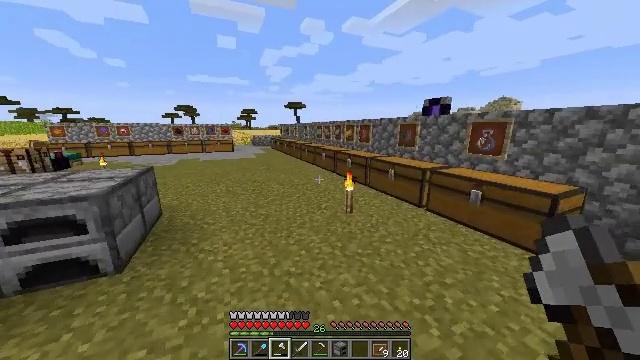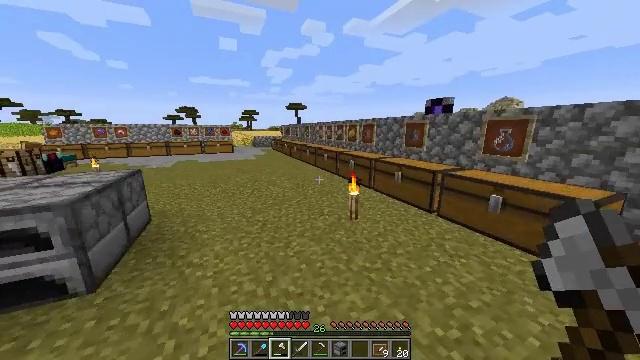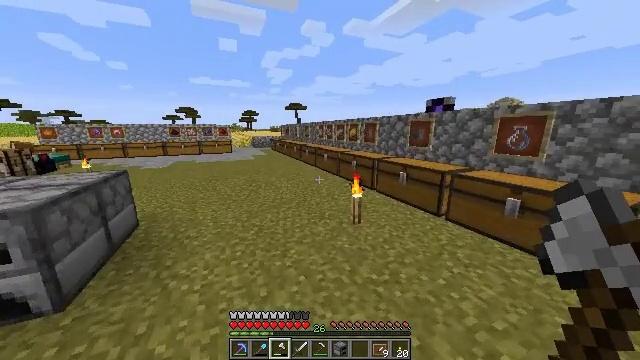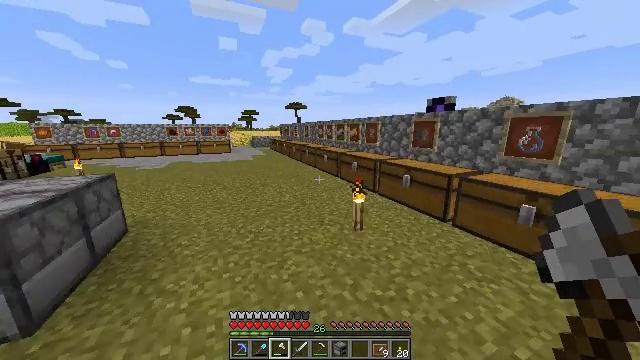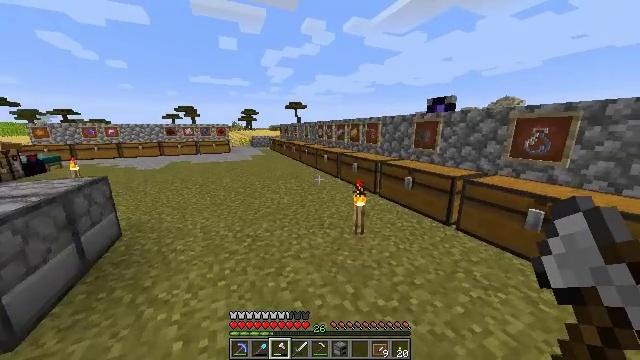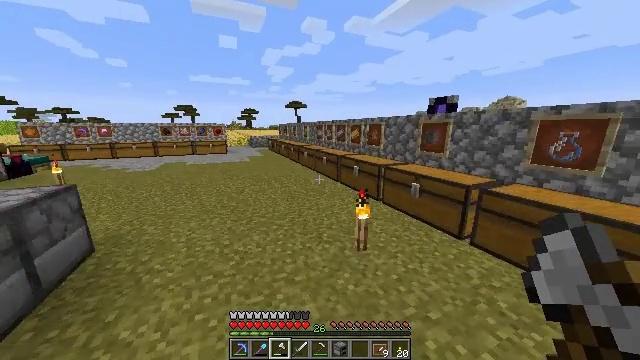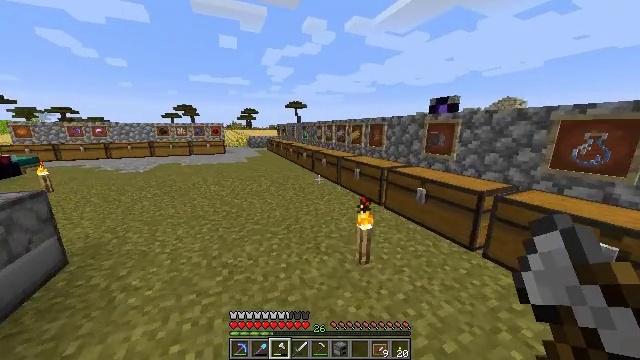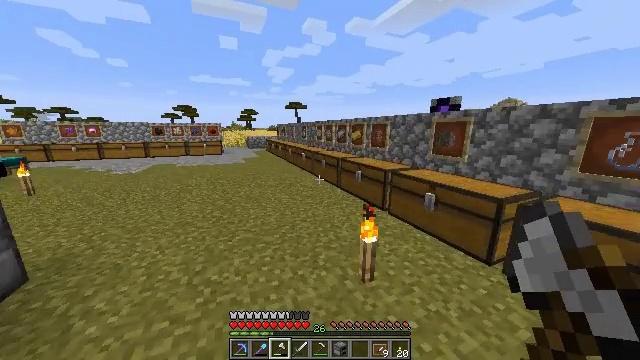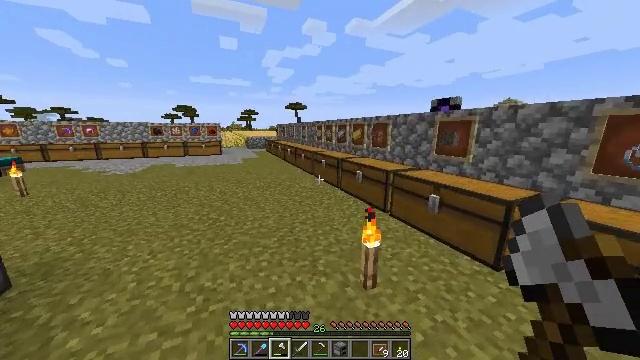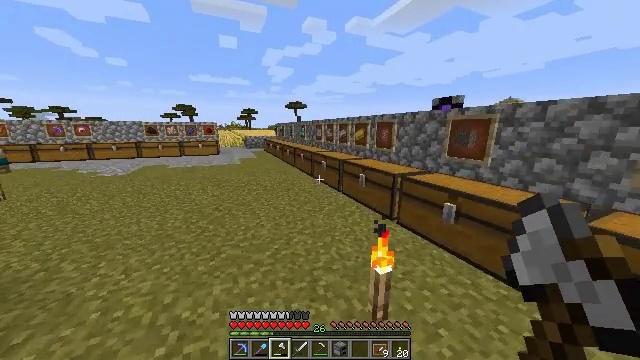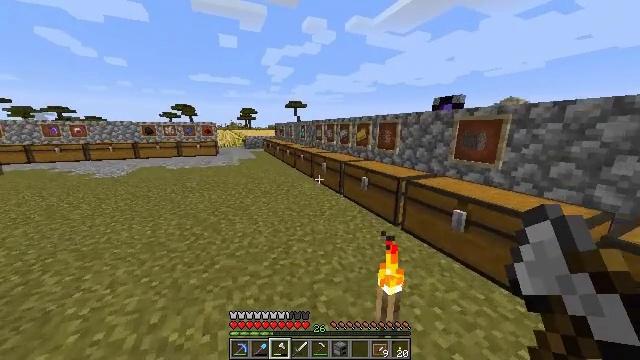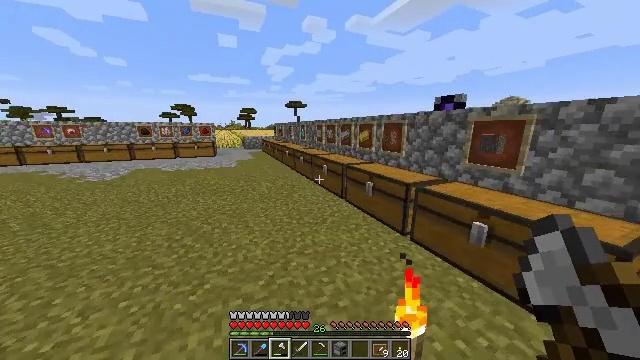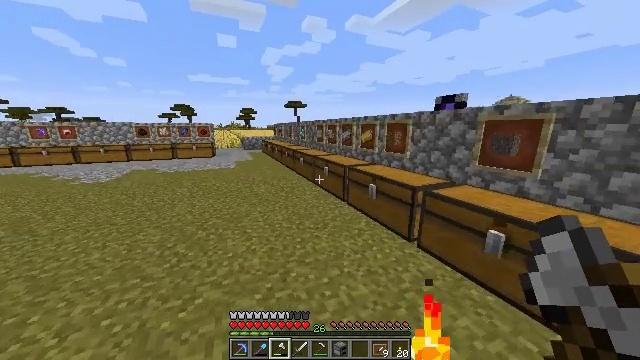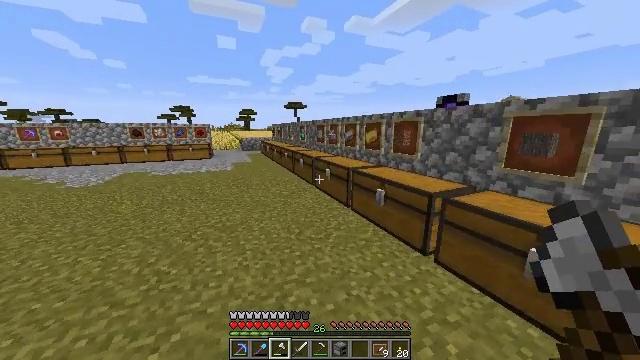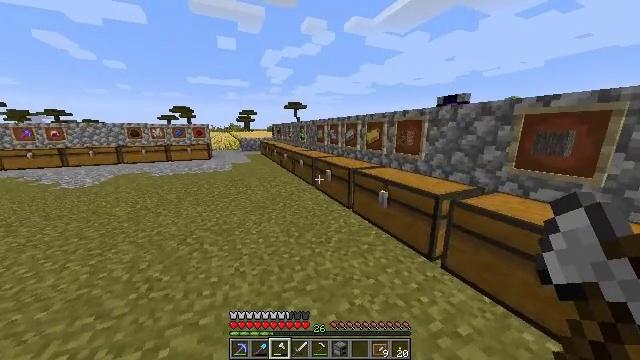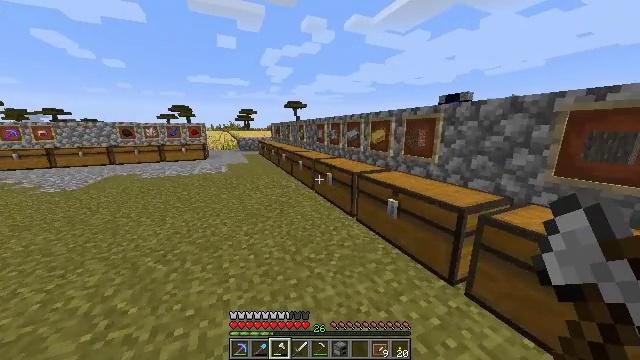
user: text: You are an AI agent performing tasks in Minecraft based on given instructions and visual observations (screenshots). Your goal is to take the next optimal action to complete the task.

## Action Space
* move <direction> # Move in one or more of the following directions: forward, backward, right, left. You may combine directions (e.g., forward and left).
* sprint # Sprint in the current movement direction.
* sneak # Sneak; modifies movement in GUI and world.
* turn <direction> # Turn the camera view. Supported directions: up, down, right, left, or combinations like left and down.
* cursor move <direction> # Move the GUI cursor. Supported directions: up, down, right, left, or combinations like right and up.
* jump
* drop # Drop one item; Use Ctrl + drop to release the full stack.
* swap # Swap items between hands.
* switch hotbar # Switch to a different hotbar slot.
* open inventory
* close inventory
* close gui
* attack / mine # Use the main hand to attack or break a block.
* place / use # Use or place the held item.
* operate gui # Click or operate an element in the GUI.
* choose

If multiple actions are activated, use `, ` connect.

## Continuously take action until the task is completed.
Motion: motion action
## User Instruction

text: Pick up the poppy from the field.
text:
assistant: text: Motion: move forward, sprint
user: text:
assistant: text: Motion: move forward, sprint
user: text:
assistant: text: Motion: move forward, sprint
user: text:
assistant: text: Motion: move forward, sprint
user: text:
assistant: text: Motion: move forward, sprint
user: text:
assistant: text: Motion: move forward, sprint
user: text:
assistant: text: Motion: move forward, sprint
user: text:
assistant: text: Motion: move forward, sprint
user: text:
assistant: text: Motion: move forward, sprint
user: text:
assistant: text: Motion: move forward, sprint
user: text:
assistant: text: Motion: move forward, sprint
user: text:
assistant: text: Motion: move forward, sprint
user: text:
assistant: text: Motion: move forward, sprint
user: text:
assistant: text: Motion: move forward, sprint
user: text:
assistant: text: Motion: move forward, sprint
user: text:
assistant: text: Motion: move forward, sprint
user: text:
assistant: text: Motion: move forward, sprint
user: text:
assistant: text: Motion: move forward, sprint
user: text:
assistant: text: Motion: move forward and move left, sprint
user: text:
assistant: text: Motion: move forward and move left, sprint
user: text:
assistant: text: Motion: move forward and move left, sprint
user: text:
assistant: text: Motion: move forward and move left, sprint, turn right
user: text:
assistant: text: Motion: move forward and move left, sprint, turn right
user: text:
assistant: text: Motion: move forward and move left, sprint, turn right
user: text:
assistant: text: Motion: move forward and move left, sprint, turn right
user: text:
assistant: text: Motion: move forward and move left, sprint, turn right
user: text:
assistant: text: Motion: move forward and move left, sprint, turn right
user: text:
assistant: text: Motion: move forward and move left, turn right
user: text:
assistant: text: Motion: move forward and move left, turn right
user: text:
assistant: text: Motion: move forward and move left, turn right